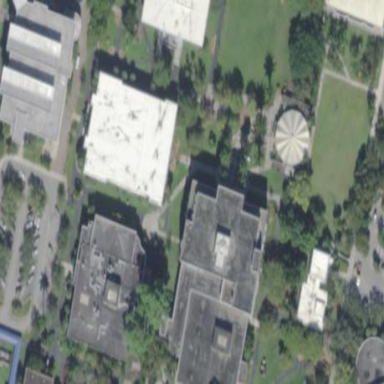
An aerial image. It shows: University building that houses library.